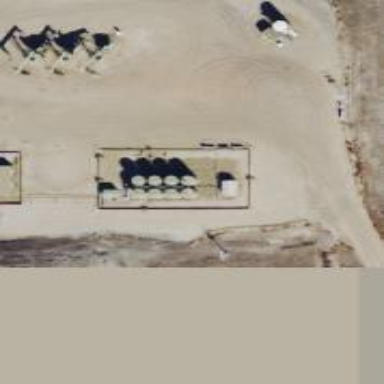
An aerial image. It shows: Storage tank that is man-made.